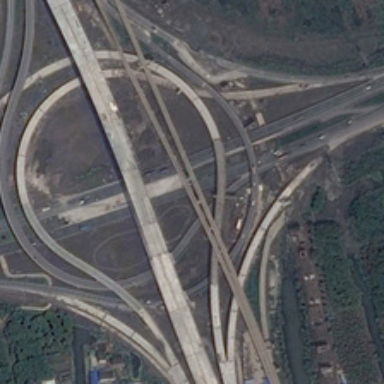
Many green trees are near a viaduct shaped like a circle .